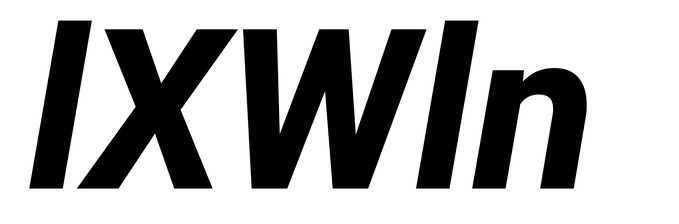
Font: Roboto-Italic_ExtraBold_Italic